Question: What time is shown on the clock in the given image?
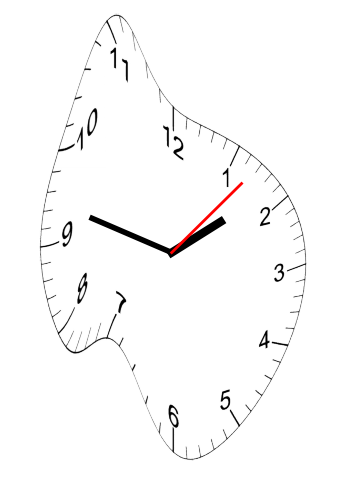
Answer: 01:47:07